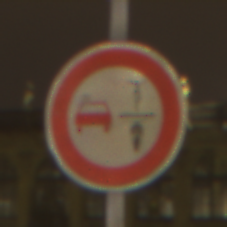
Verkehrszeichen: VerbotUeberholenEinspurigeFahrzeuge
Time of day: Night
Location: Outdoor (Urban)
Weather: Overcast
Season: NotSpecified
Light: Artificial